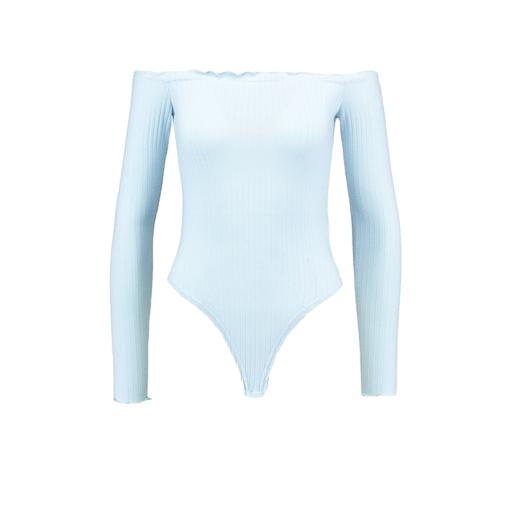
long sleeved and colored light blue, blue off-shoulders, blue and long sleeve, white background